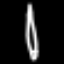
Label: pencil